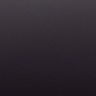
Metastatic tissue present: no